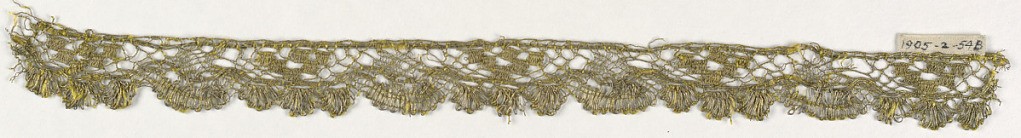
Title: Trimming
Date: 17th century
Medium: silk, metallic thread Technique: bobbin lace
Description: Gold lace border with one scalloped edge. Above scallops are areas of openwork, and a section with six closely-woven blocks. In yellow silk and metallic thread.